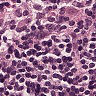
Metastatic tissue present: no